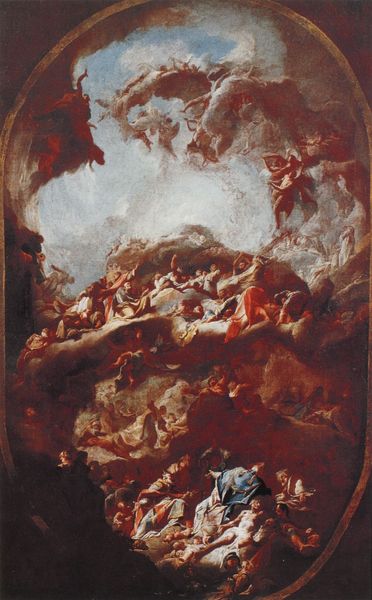
Titel: Anbetung des Lammes, Skizze für das Deckenfresko des Brixener Domes
Institution: Brixen, Diözesanmuseum
Schlagwörter: blau, himmel, mann, weiß, wolken, menschen, braun, rot, menge, barock, rahmen, erde, oval, engel, unscharf, leiber, aufruhr, dynamik, dramatisch, priester, gemenge, deckengemälde, fresko, aufstieg, himmelfahrt, absturz, menchen